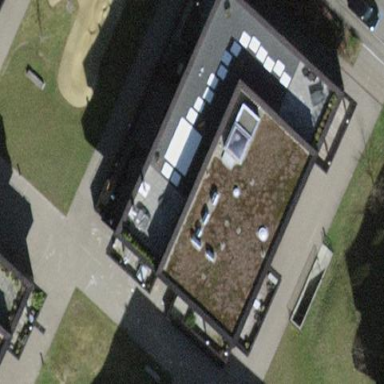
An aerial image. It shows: Building with apartments and flat roof.